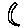
Label: moon